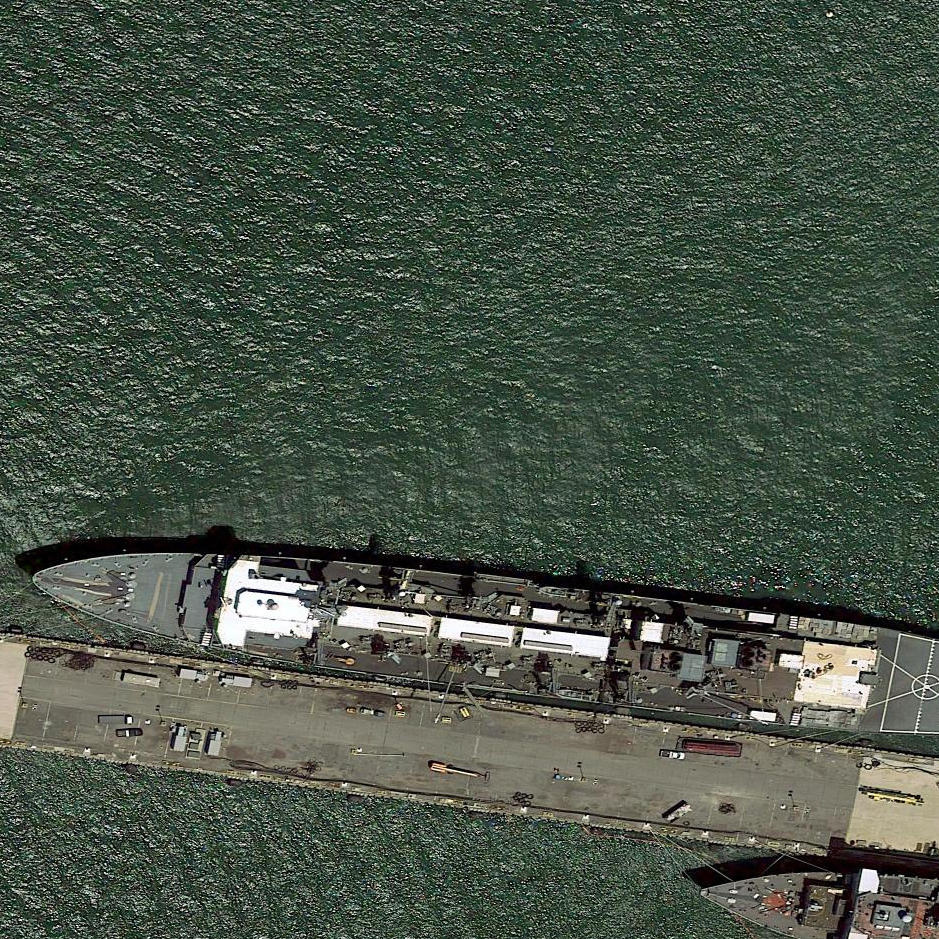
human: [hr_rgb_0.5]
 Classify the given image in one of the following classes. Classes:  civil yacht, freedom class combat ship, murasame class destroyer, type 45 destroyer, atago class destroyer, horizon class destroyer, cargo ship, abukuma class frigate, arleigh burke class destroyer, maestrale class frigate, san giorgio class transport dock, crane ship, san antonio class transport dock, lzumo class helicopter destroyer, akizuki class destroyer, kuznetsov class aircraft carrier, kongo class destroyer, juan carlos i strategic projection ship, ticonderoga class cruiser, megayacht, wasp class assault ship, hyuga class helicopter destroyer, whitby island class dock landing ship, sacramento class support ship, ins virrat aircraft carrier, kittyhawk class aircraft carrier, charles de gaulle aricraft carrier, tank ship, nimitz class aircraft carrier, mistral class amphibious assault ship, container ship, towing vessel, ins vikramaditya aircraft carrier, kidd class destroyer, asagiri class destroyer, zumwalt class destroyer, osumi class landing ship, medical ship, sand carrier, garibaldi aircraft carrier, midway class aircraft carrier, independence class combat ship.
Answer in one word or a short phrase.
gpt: Sacramento class support ship